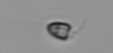
Label: Pyramimonas